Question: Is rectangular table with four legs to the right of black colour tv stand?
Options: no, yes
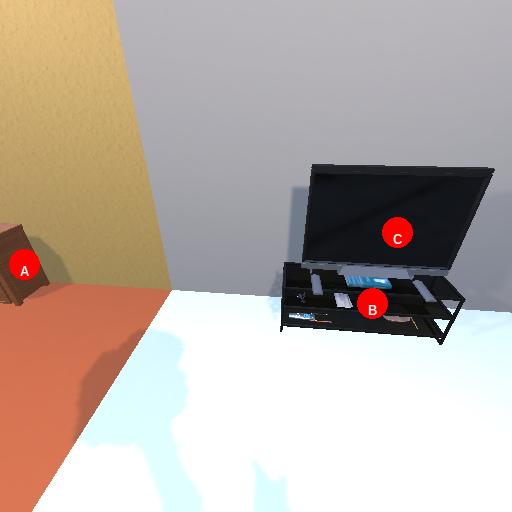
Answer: no